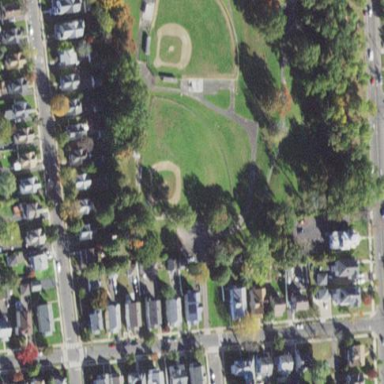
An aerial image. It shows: Baseball pitch for leisure and sports activities.